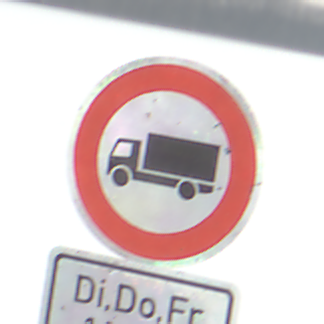
Verkehrszeichen: VerbotFuerKraftfahrzeugeUeberDreiKommaFuenfTonnen
Zusatzzeichen unten: ZeitangabenMitBeschraenkungAufWochentage3
Umgebung: Outdoor, Nature
Tageszeit: MorningAfternoon
Wetter: Overcast
Licht: Natural
Jahreszeit: Winter
Kontrast: LowContrast